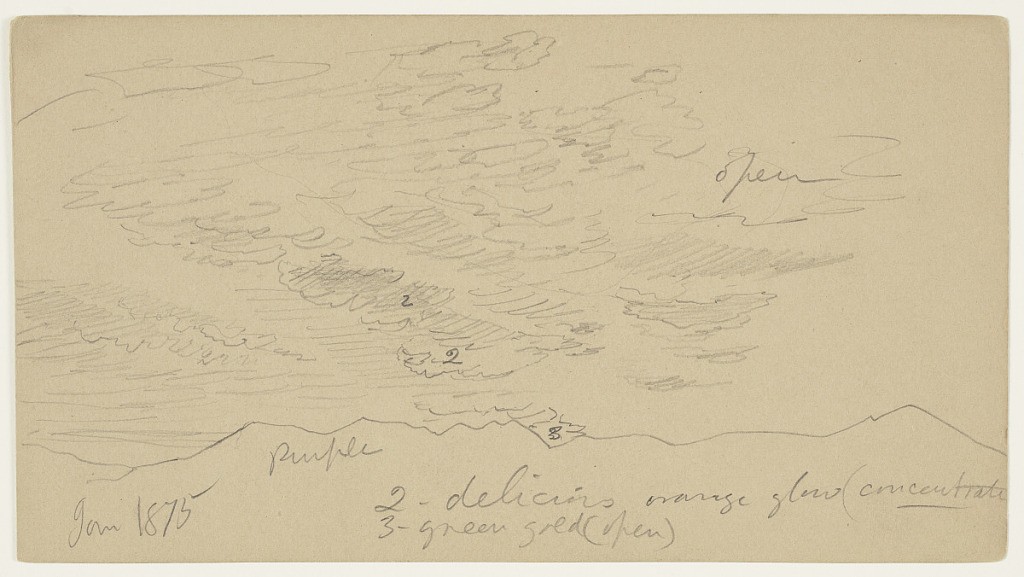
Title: Clouds over the Catskills, Hudson, New York
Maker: Frederic Edwin Church, American, 1826–1900
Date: January 1875
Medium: Graphite on tan laid paper; verso: graphite
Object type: Drawing
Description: Landscape and atmosphere sketch showing a westward view of an expansive, somewhat broken cloud bank over the Catskill Mountains, as seen from Church's home, Olana, near Hudson, New York. Along the lower margin, the sharp, undulaging ridge of the Catskill Escarpment forms the horizon. Above, a loosely-rendered bank of puffy clouds extends from the viewer's position to the horizon. The sky is open at right.

Verso: Landscape and atmosphere sketch showing a southward view of an expansive  cloud bank over the Catskill Mountains, as seen from Church's home, Olana, near Hudson, New York. Along the lower margin, the sharp, undulaging ridge of the Catskill Escarpment forms the horizon at right. The pointed peak of Overlook mountain is visible at lower center. Above, a loosely-rendered bank of puffy clouds arches across the sky and extends from the viewer's position to beyond the horizon.